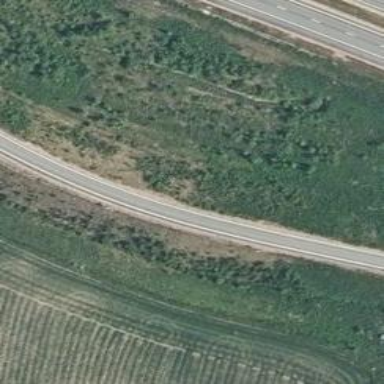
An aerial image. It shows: Asphalt motorway link with tertiary functional class.